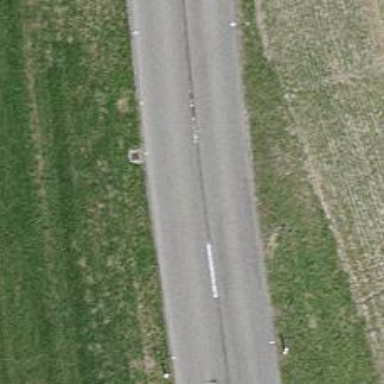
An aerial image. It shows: Tertiary road.